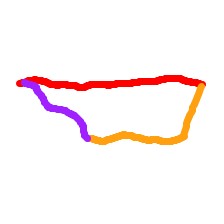
Shape: trapezoid